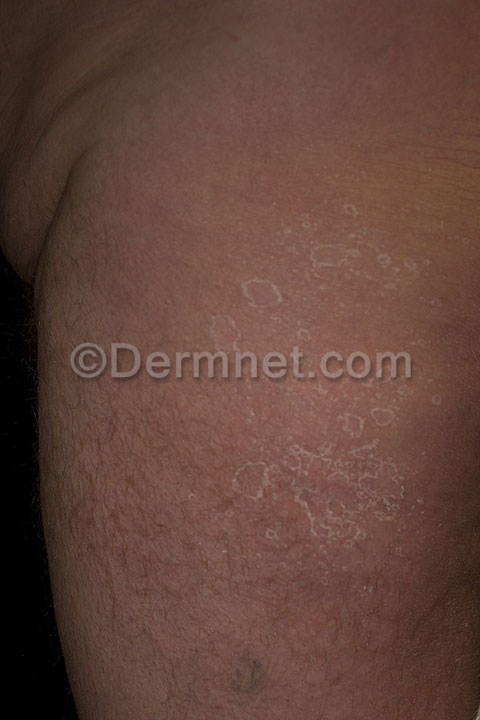
Disease: Eczema Photos